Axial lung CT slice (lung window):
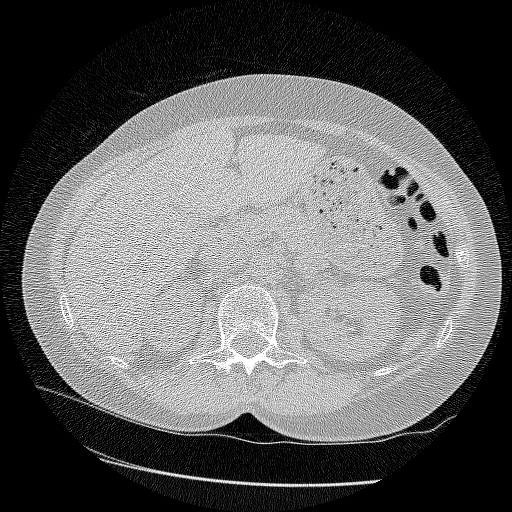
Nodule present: no